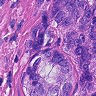
Metastatic tissue present: yes